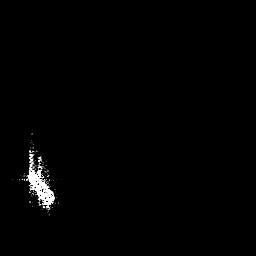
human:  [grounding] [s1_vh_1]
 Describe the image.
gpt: In the satellite image, there is  <ref>1 large ship </ref> <box>[[7, 63, 23, 81, 0]]</box> located at bottom left.